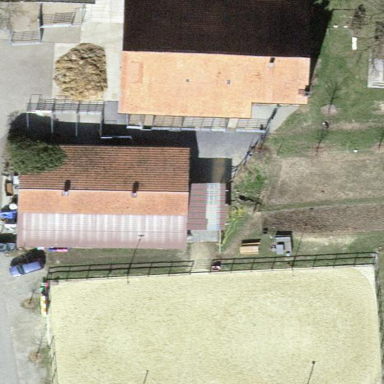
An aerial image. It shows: Farmyard in rural farm setting.